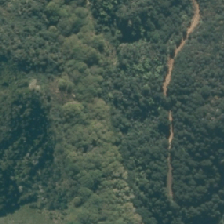
Land cover: deciduous_hardwood